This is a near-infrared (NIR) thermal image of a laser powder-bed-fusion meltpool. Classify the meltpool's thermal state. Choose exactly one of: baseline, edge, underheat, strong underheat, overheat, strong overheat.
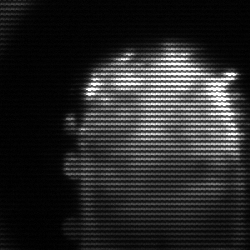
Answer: baseline